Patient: sex M, age 57
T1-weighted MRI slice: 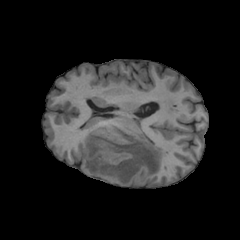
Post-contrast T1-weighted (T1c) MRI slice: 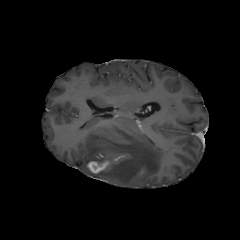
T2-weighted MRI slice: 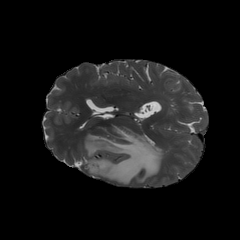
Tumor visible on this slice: yes
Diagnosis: Glioblastoma, IDH-wildtype
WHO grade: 4